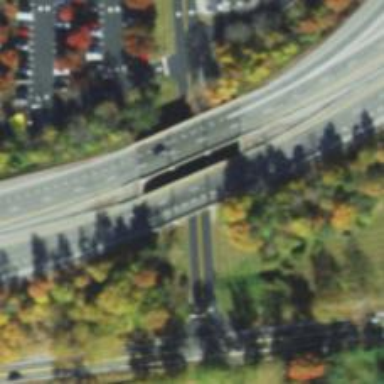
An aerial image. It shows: Primary highway bridge designed as expressway.